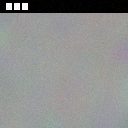
Screen state: on